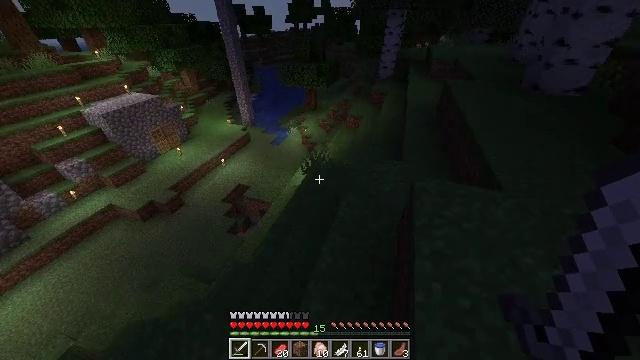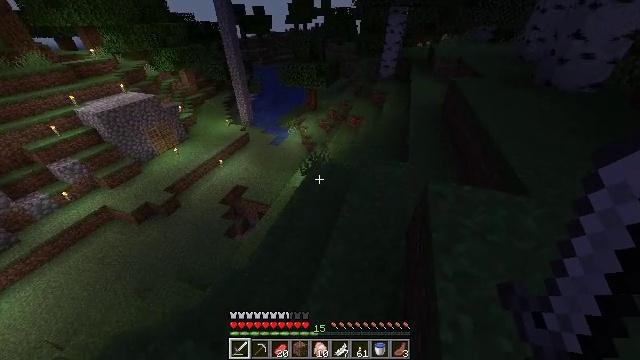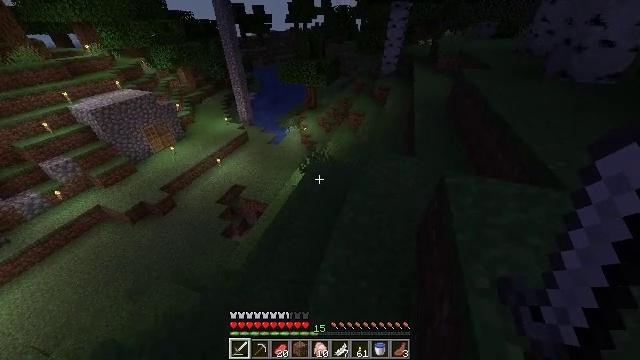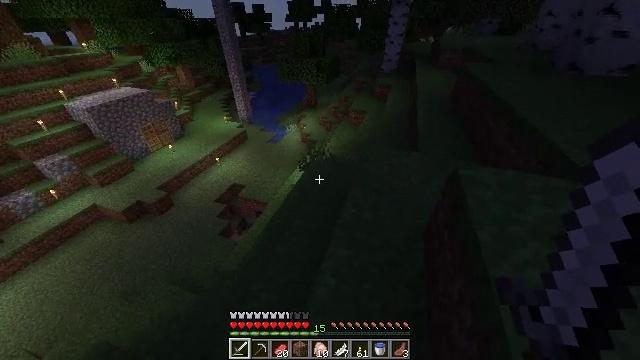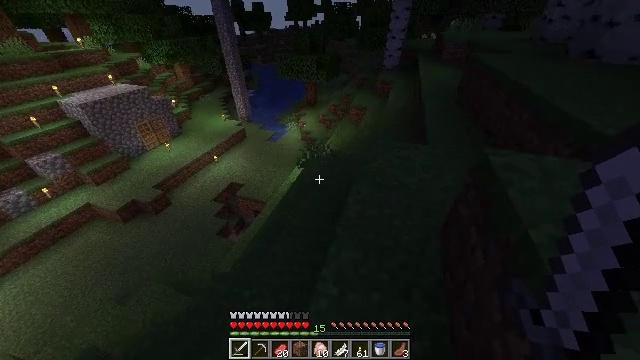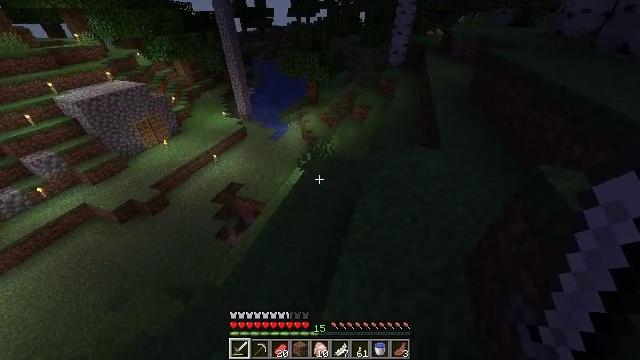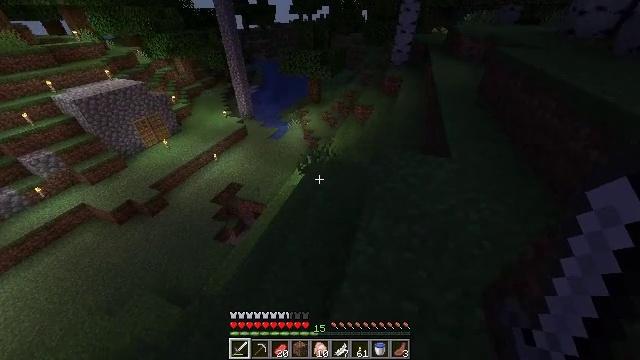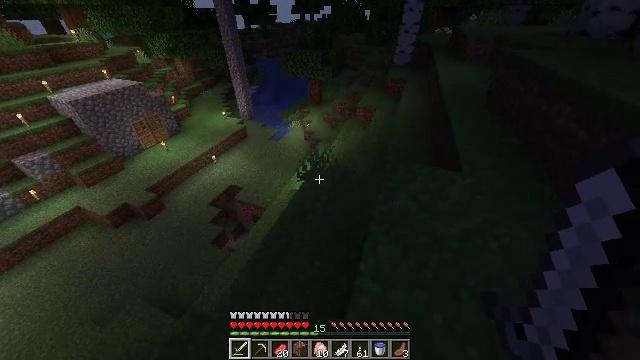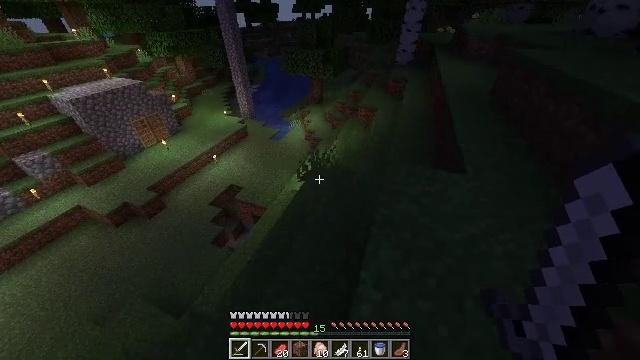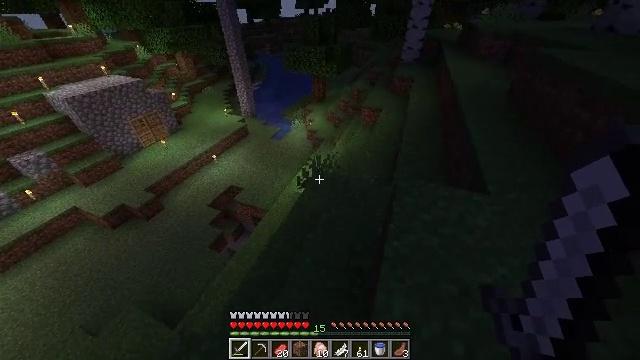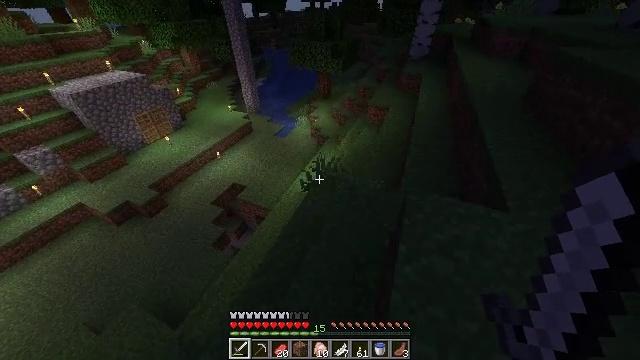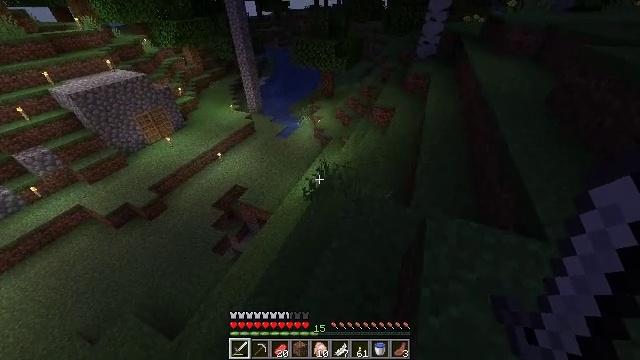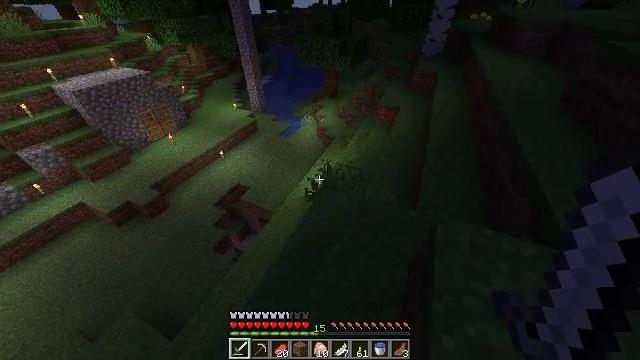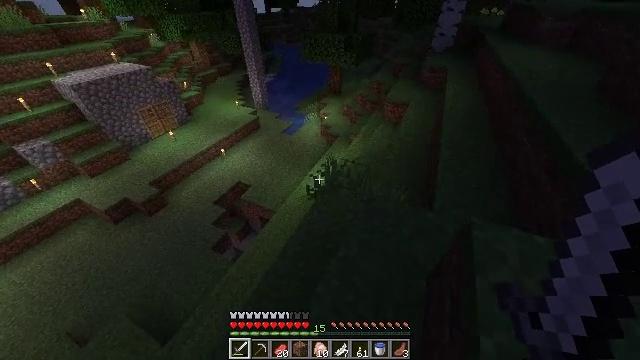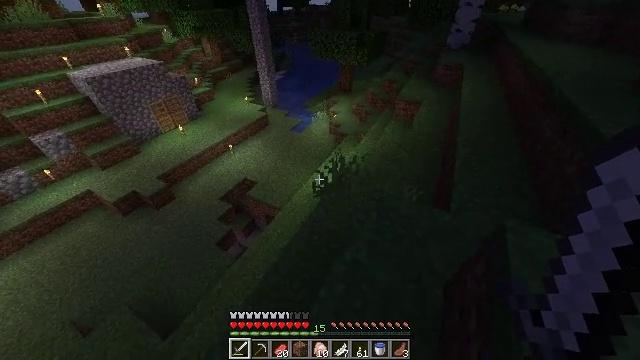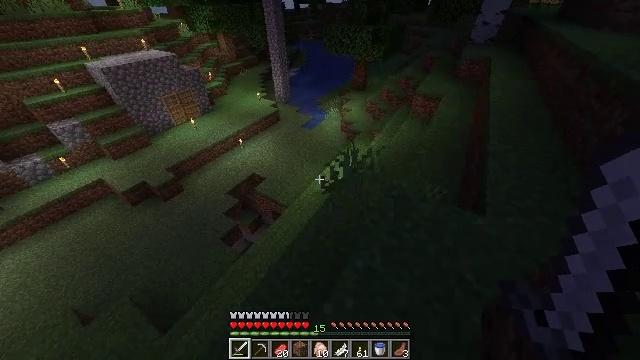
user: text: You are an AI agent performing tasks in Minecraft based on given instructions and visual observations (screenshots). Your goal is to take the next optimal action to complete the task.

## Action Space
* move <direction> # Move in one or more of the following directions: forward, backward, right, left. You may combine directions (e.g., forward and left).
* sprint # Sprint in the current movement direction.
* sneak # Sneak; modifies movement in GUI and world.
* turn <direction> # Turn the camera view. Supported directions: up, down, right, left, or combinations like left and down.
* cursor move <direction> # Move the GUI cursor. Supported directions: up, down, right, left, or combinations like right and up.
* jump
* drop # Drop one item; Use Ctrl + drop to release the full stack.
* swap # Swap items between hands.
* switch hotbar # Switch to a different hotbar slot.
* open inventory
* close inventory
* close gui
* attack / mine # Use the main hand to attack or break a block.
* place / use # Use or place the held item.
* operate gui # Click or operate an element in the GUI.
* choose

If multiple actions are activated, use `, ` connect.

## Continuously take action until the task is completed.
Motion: motion action
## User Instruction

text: Break the sand block.
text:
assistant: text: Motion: move forward, sprint
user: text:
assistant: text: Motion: move forward, sprint
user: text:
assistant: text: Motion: move forward, sprint
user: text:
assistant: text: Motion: move forward, sprint
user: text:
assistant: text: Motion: move forward, sprint
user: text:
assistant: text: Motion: move forward, sprint
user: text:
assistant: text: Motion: move forward, sprint
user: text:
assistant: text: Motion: move forward, sprint
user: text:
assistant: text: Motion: move forward, sprint
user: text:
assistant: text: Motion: move forward, sprint, turn left
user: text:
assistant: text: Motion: move forward, sprint
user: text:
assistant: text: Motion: move forward, sprint
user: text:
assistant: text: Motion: move forward, sprint, turn left
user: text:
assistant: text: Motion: move forward, sprint, turn left
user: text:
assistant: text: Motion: move forward, sprint, turn left
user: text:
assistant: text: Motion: move forward, sprint, turn left and up
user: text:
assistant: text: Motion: move forward, sprint
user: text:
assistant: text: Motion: move forward, sprint
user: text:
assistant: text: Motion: move forward, sprint
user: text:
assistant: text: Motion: move forward, sprint
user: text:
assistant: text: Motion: move forward, sprint
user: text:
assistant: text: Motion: move forward and move right, sprint
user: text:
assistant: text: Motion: move forward and move right, sprint, turn left and down
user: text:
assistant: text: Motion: move forward and move right, sprint, turn left
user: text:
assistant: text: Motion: move forward, sprint
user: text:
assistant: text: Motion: move forward, sprint, turn left
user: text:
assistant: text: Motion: move forward, sprint, turn left
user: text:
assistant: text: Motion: move forward, sprint, turn left
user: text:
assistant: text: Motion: move forward, sprint
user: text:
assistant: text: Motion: move forward, sprint